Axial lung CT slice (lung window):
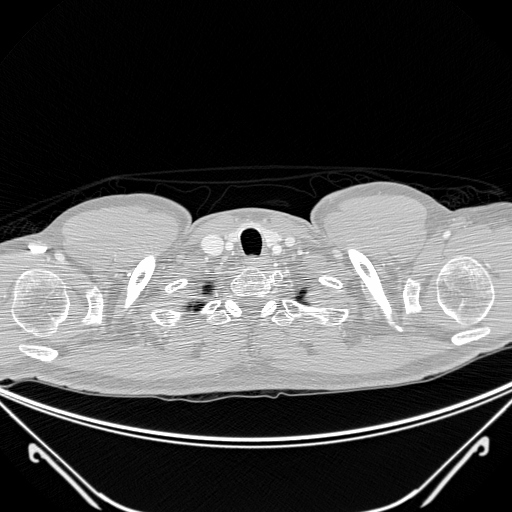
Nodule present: no